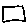
Label: square